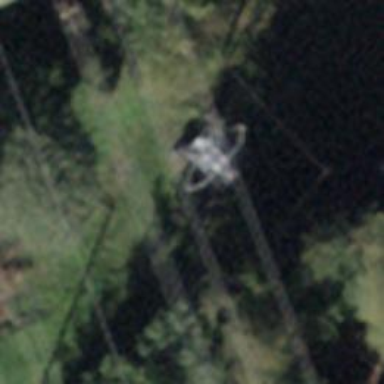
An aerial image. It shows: Pylon used for aerialway.